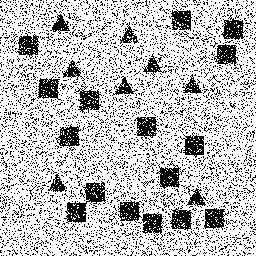
Squares: 16
Triangles: 8
Stars: 0
Total shapes: 24